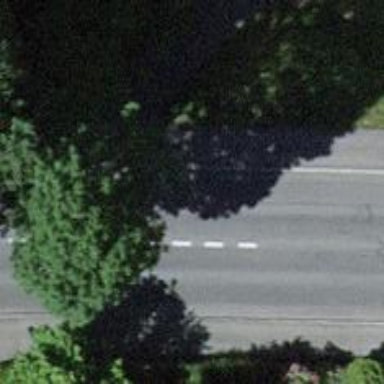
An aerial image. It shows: Zebra crossing on footway.